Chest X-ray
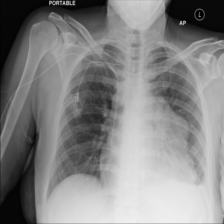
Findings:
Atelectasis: negative
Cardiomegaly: negative
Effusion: negative
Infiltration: negative
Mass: negative
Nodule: negative
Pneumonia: negative
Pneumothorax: negative
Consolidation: negative
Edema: negative
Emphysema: negative
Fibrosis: negative
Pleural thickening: negative
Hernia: negative